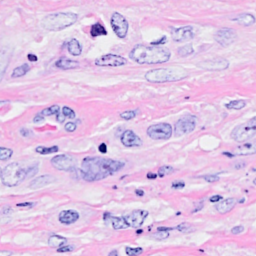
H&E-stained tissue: Breast